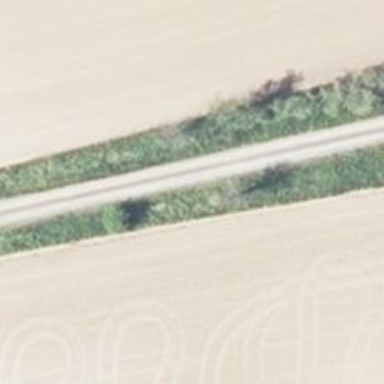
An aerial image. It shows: Gravel track with grade4 tracktype.